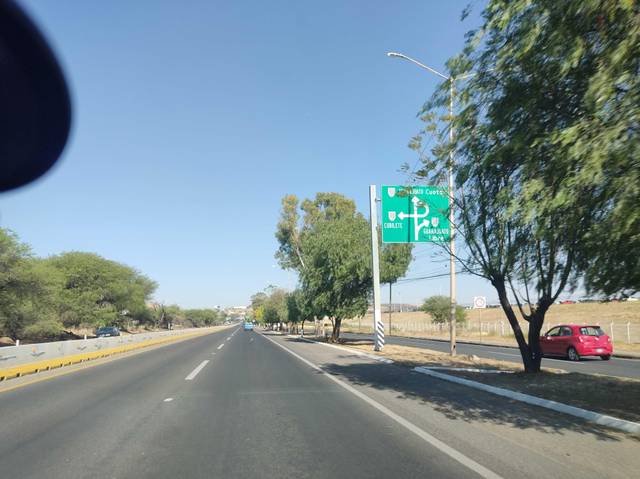
Region: Mexico
Coordinates: 20.953, -101.383